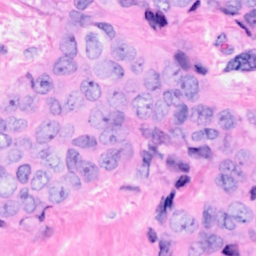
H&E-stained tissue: Breast